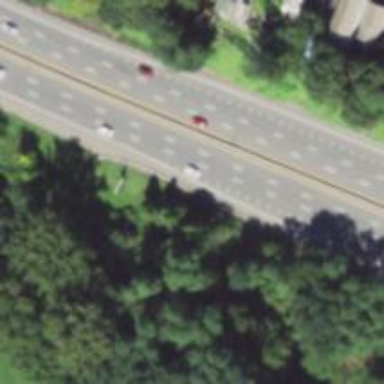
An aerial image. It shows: Motorway junction.